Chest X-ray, PA view. Patient: 53 years old, sex F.
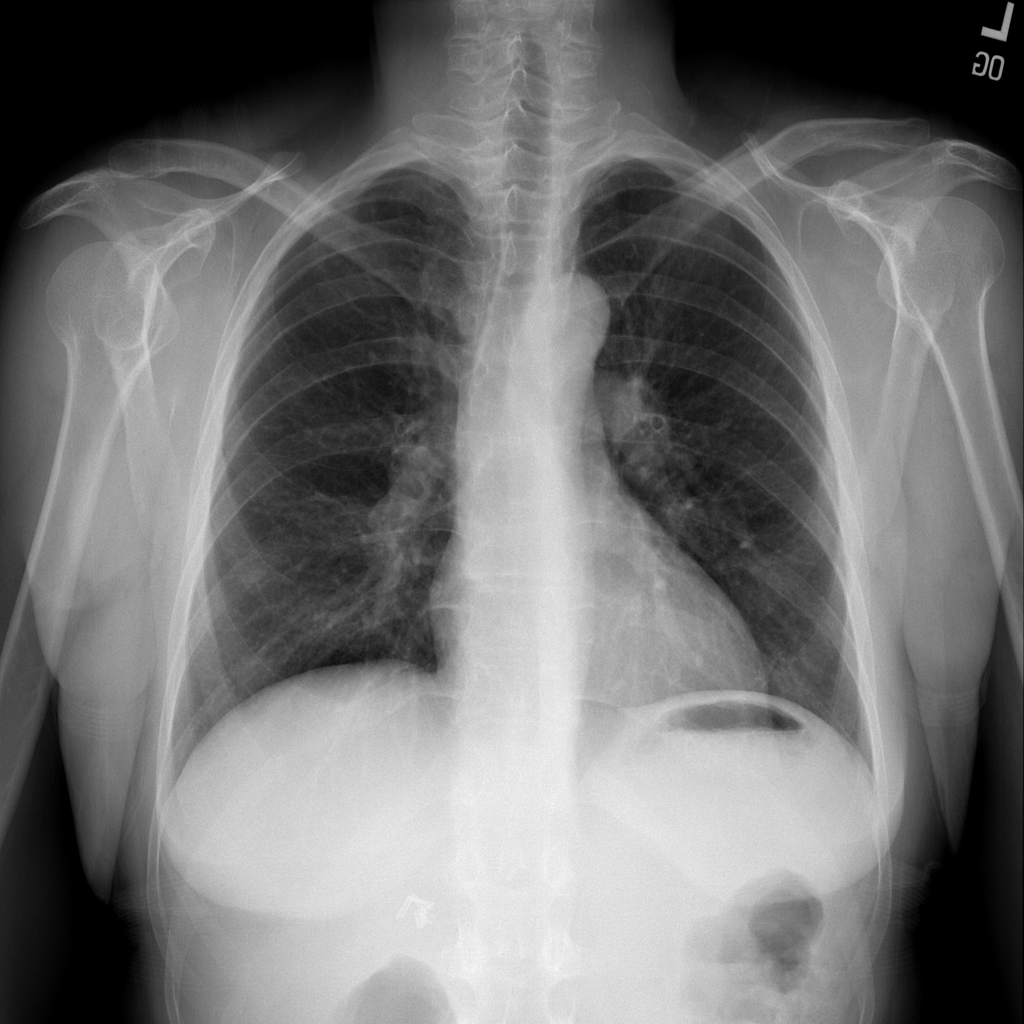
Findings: No Finding